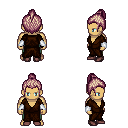
a pixel art fantasy rpg character, male body template, human, tanned skin, brown robe, teal pants, white blonde short topknot hairstyle, white cloth bracers, maroon shoes, four views (front, back, left, right), 2x2 character sprite sheet, small pixel art, hard edges, no anti-aliasing